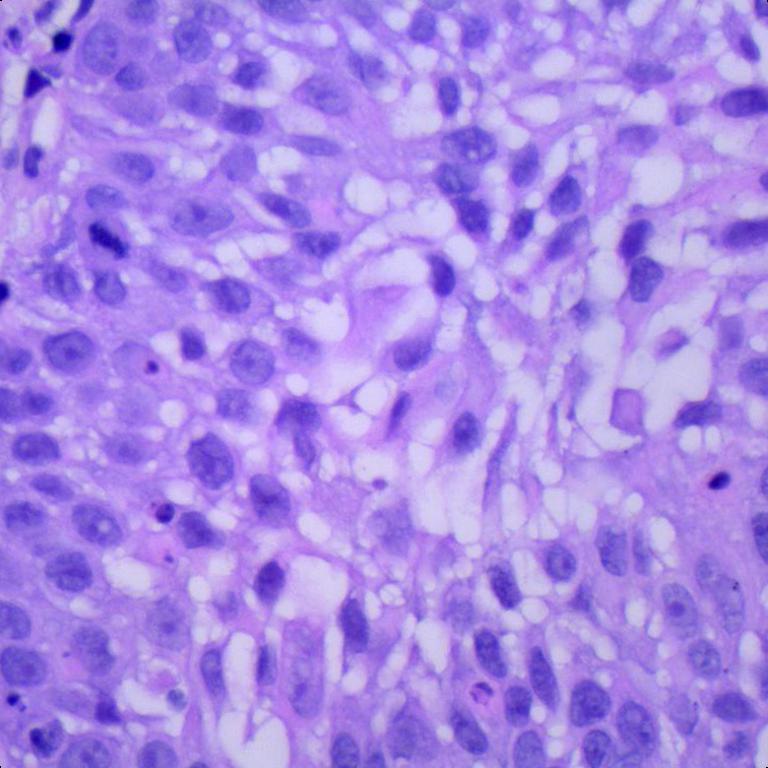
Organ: lung
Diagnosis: squamous carcinomas